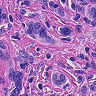
Metastatic tissue present: yes